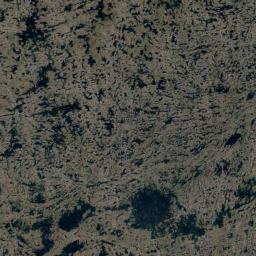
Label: wetland